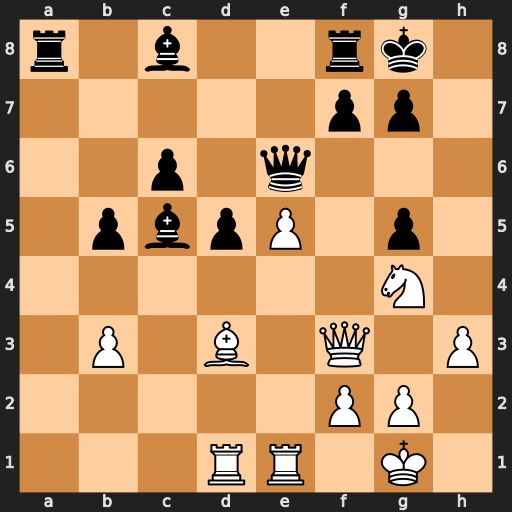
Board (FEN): r1b2rk1/5pp1/2p1q3/1pbpP1p1/6N1/1P1B1Q1P/5PP1/3RR1K1
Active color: w
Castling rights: -
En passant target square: -
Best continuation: Nf6+ gxf6 exf6